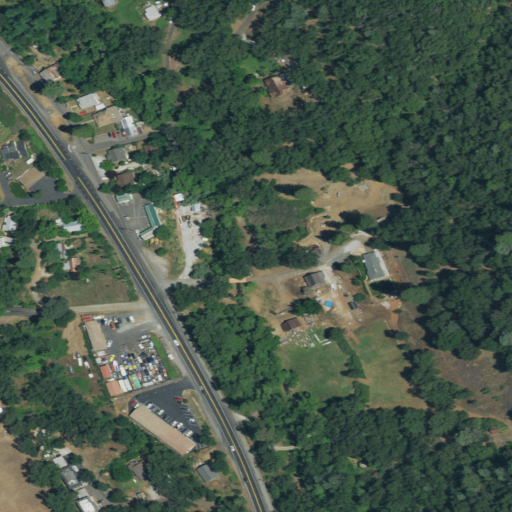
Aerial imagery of valley in California named Tennessee Gulch containing evergreen forest, open development, low intensity development, shrub, deciduous forest, medium intensity development, mixed forest, and high intensity development